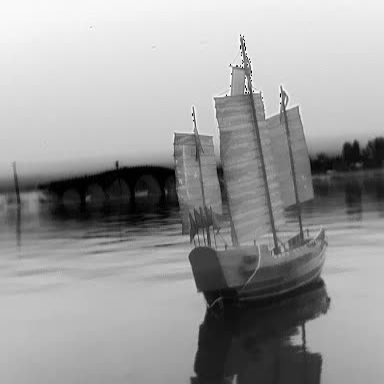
There is a sailboat in the infrared image.